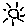
Label: sun